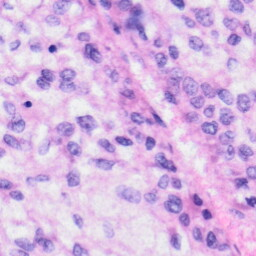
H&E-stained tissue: Liver